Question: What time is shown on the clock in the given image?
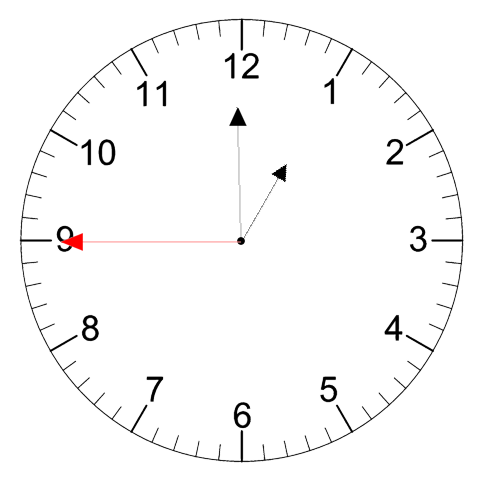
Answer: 12:59:45